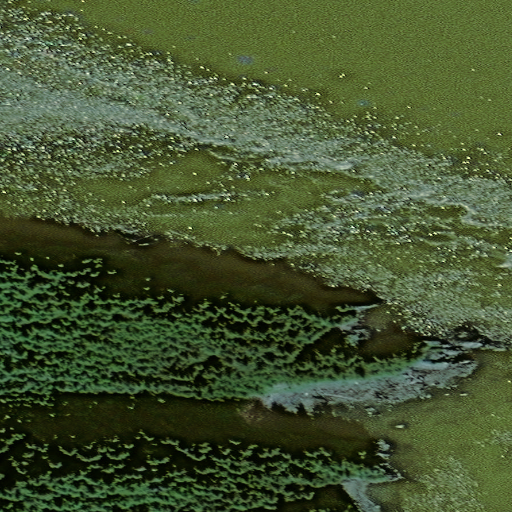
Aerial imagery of cape in Alaska named Shirttail Point containing only unknown